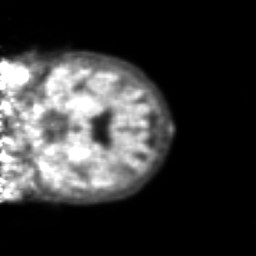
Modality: PET
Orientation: coronal
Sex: female
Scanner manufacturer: ge